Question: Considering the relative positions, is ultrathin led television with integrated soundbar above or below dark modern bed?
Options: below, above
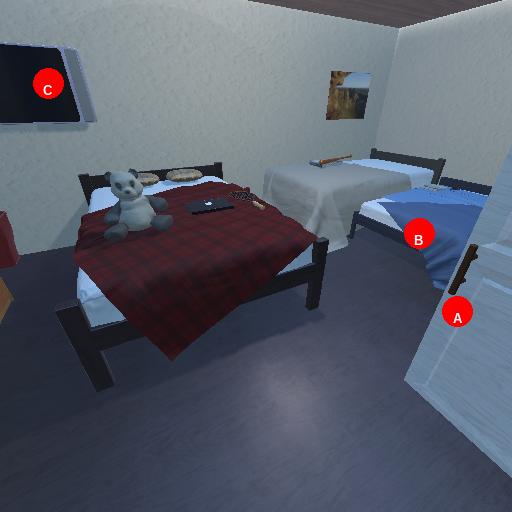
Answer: below